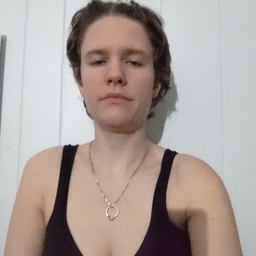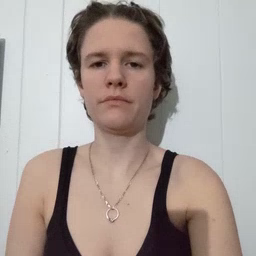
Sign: look